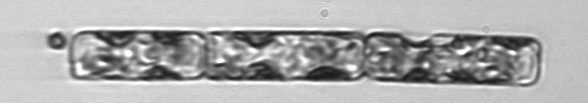
Label: Guinardia_delicatula